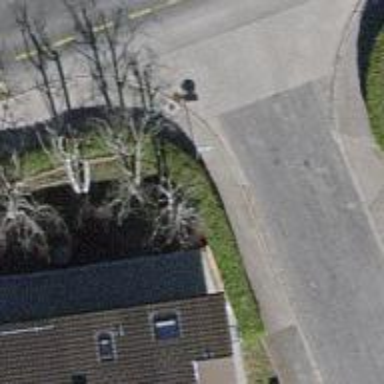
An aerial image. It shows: Hedge barrier.